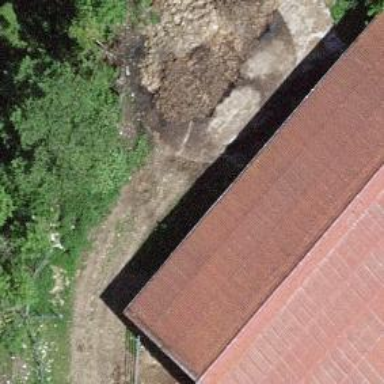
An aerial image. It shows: Driveway with ground surface.